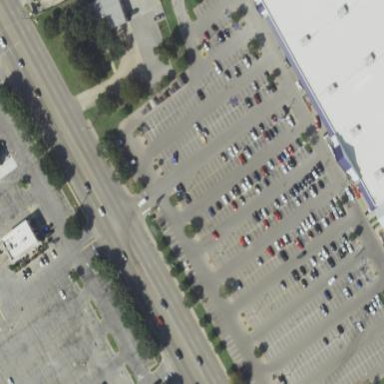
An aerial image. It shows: Parking area with surface.